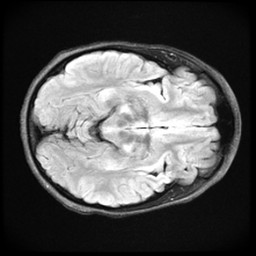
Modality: FLAIR
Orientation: axial
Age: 23
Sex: female
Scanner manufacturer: ge
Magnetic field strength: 3 T
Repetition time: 11 s
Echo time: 0.1497 s